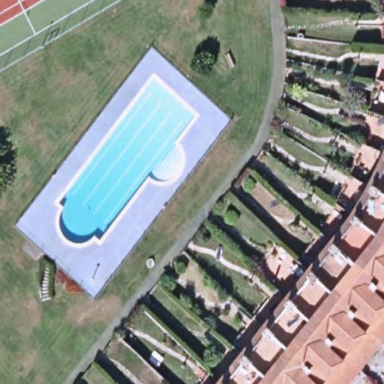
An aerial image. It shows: Swimming pool area designated for leisure and sport.